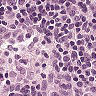
Metastatic tissue present: no